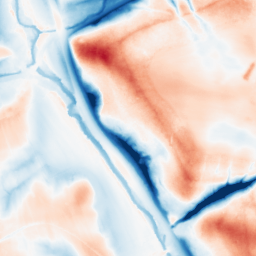
Category: multiscale
Decomposition family: dog_multiscale
Decomposition parameters: sigma_ratio: 2
n_scales: 5
base_sigma: 0.5
Upsampling method: quintic
Upsampling parameters: scale: 8
Upsampling scale: 8